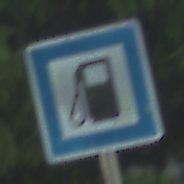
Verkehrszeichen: Tankstelle
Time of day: SunriseSunset
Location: Outdoor (Suburban)
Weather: PartlyCloudy
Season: NotSpecified
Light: Natural